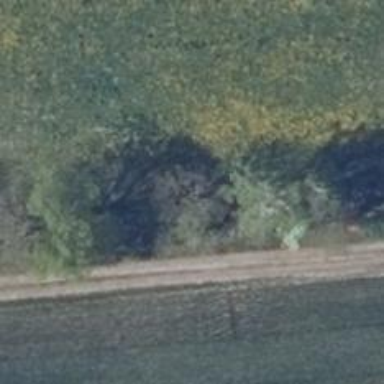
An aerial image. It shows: Deciduous tree in agricultural area.